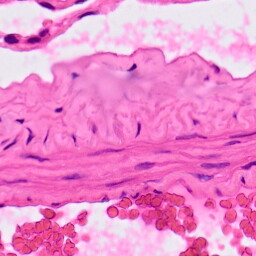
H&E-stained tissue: Lung